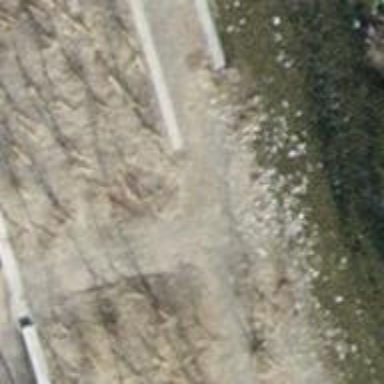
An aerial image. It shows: Compacted path.